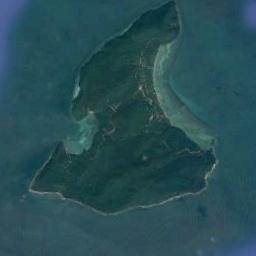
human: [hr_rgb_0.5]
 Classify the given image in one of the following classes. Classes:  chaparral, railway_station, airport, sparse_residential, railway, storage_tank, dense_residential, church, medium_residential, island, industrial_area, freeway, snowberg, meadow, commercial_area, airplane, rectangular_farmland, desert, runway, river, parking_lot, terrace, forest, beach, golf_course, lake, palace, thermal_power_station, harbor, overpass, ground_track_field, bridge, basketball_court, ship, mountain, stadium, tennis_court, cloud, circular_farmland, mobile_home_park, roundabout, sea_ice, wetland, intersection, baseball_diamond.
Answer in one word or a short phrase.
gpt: island